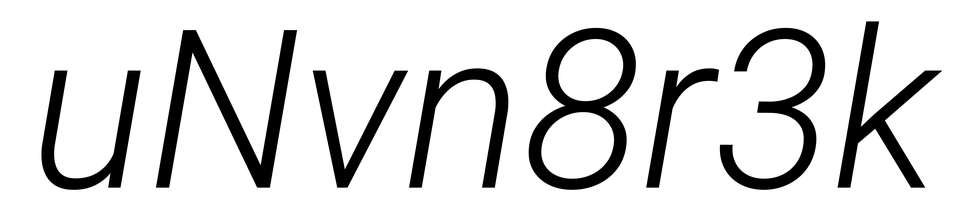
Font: Roboto-Italic_Light_Italic